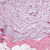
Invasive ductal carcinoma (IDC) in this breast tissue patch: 0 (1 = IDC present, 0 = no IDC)